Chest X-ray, PA view. Patient: 24 years old, sex M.
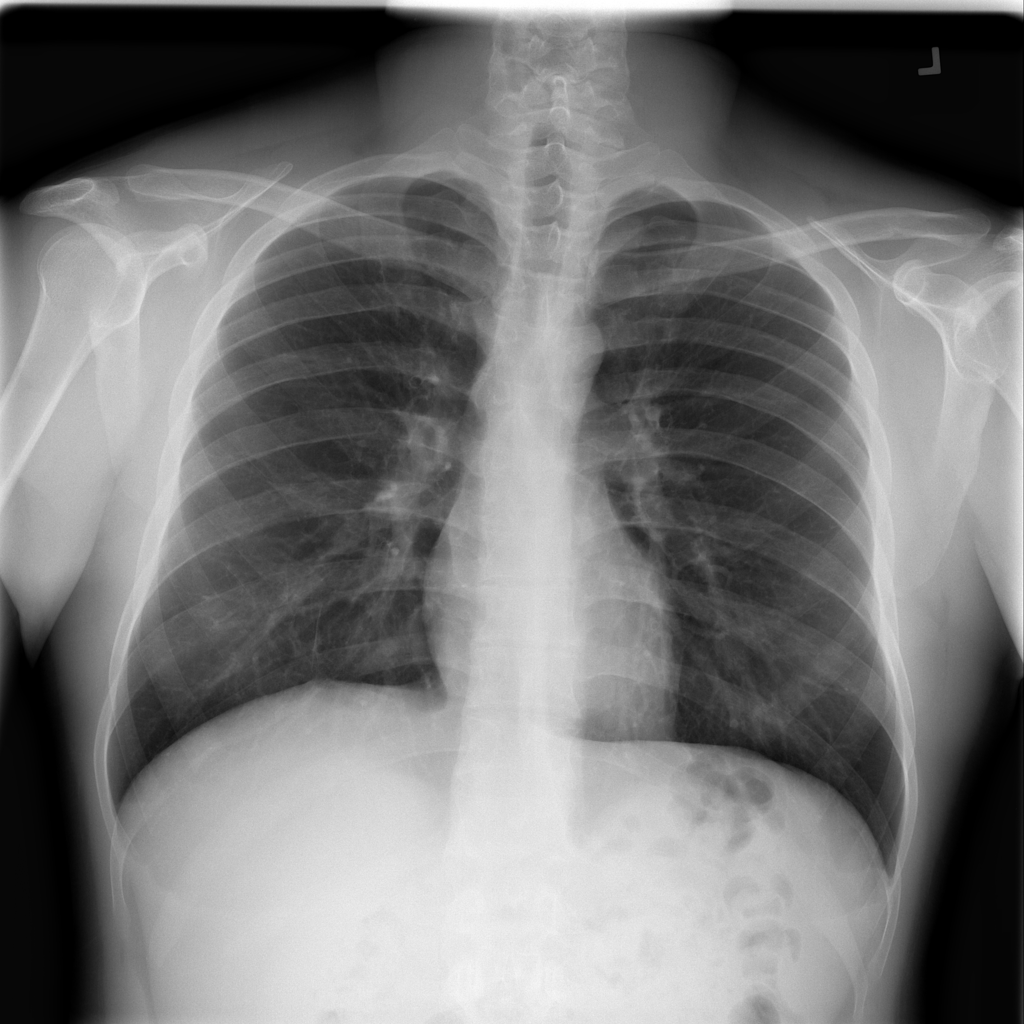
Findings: No Finding